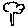
Label: tree